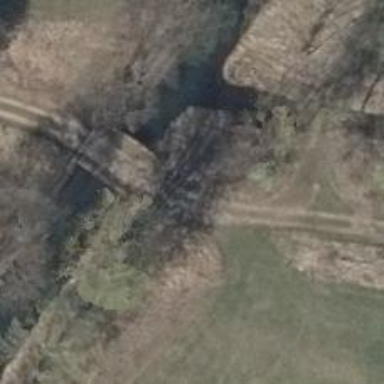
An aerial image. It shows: Grass track with Grade 4 tracktype.